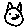
Label: cat